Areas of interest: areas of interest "Guanggu Bio-City, Block D3, Building 3"
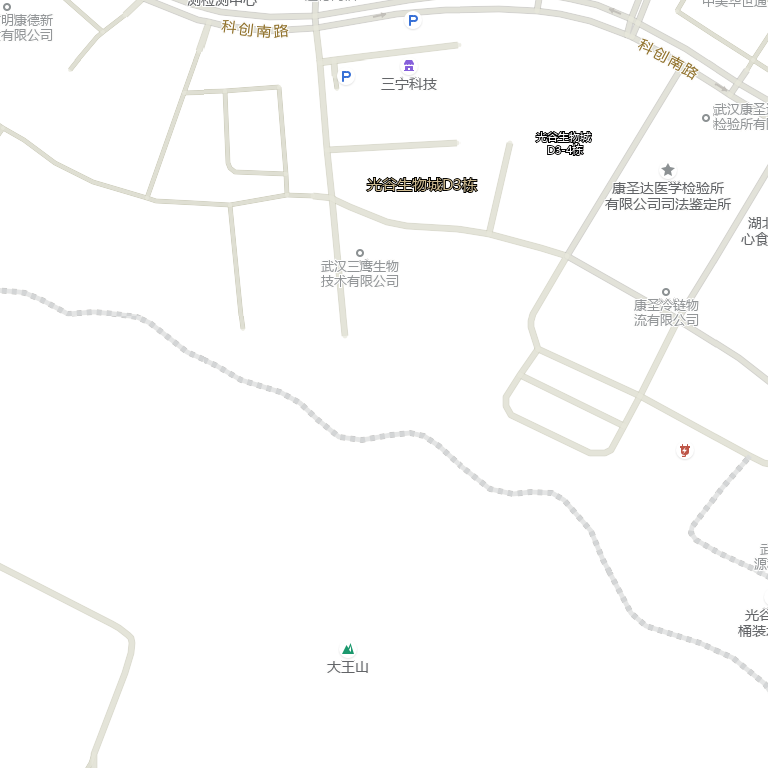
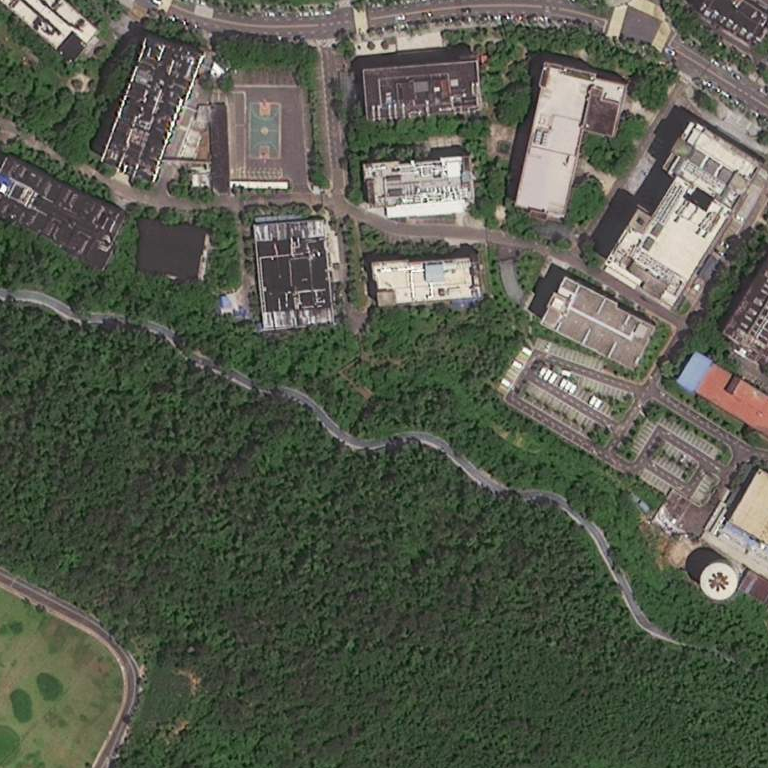